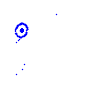
Particle: electron